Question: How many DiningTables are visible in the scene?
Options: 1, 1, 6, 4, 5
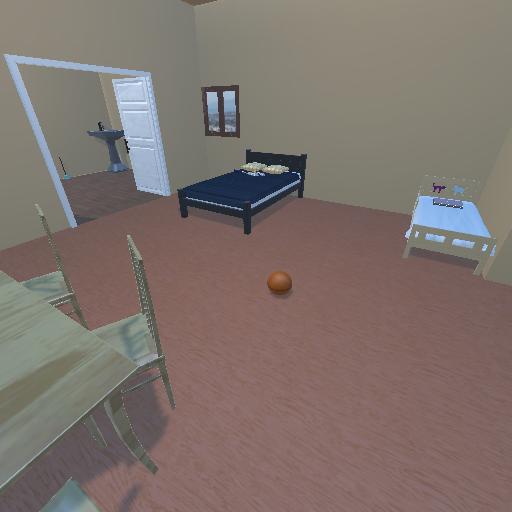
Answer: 1